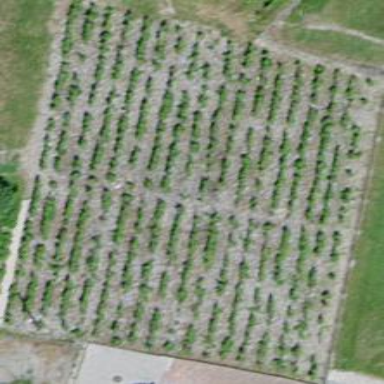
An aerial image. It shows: Vineyard with grape crops.